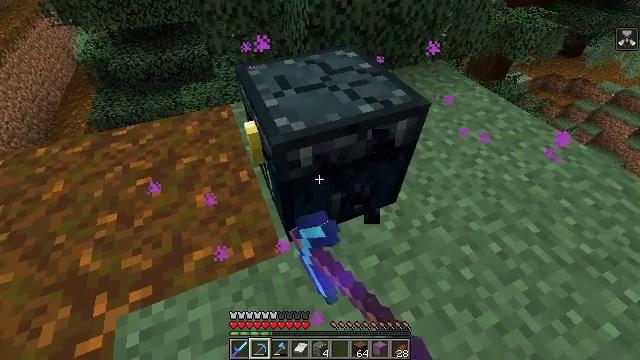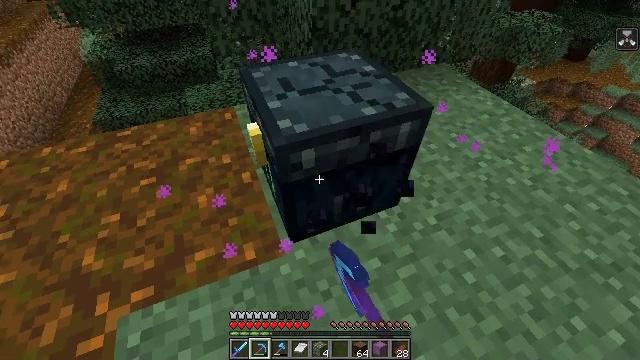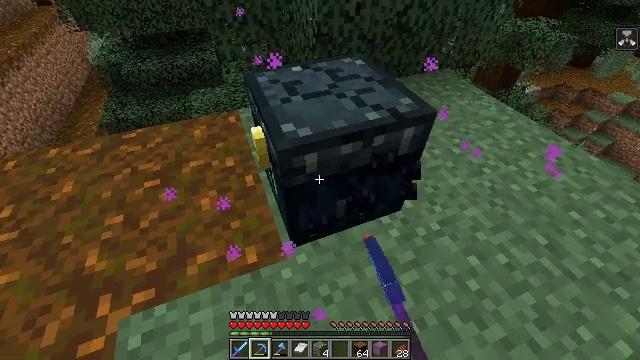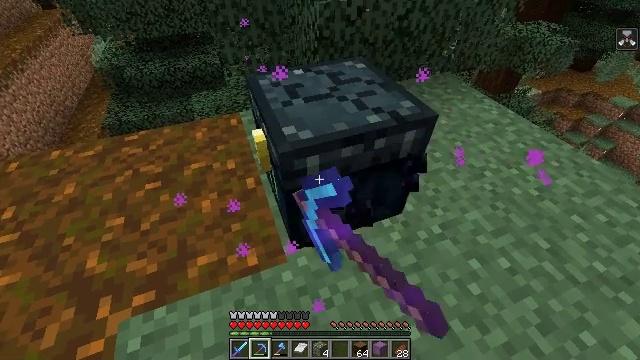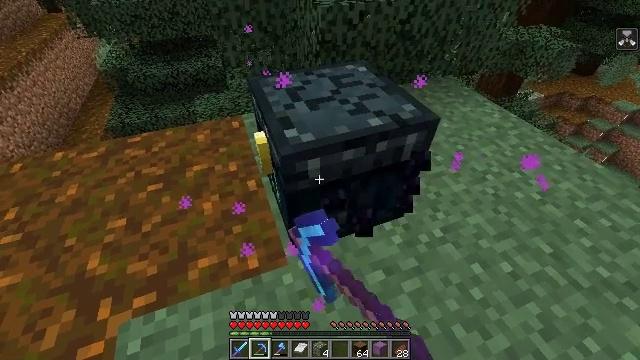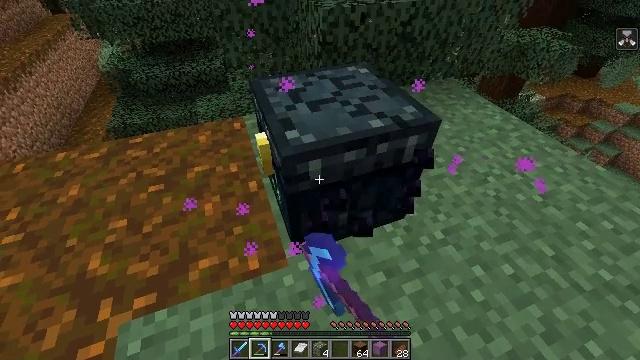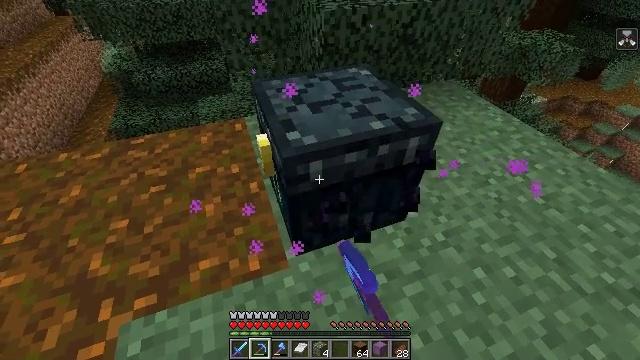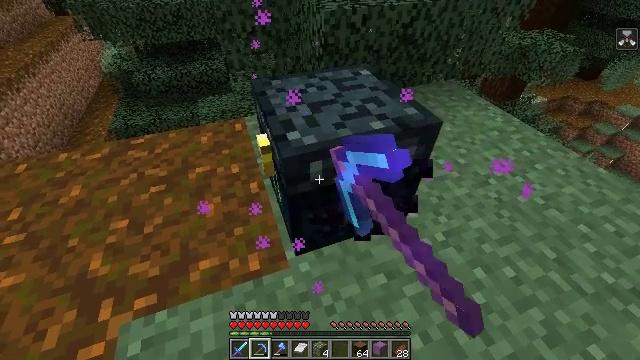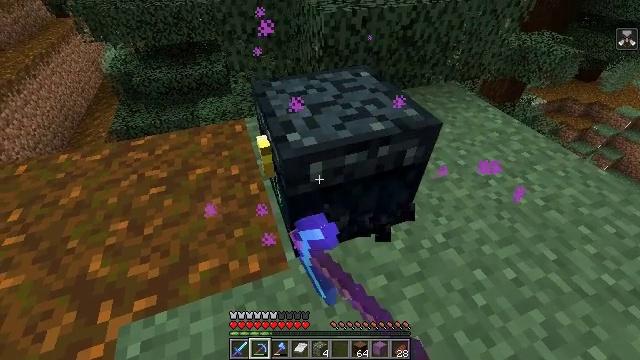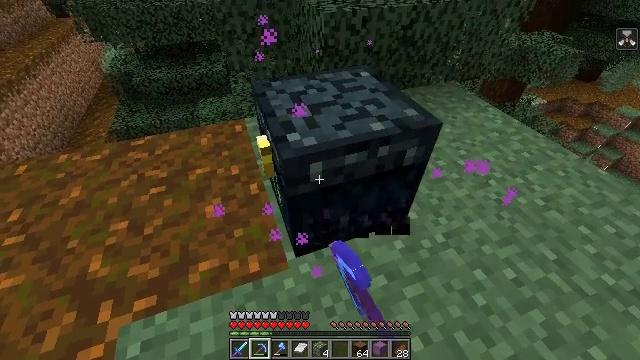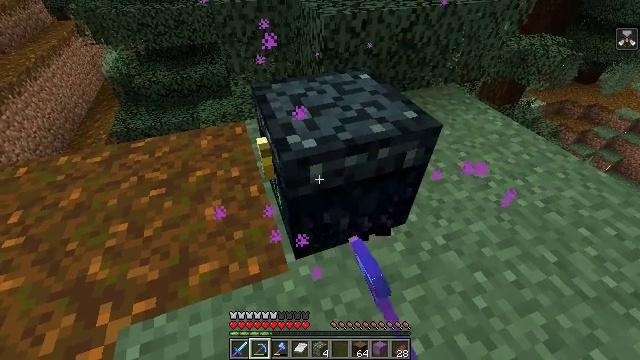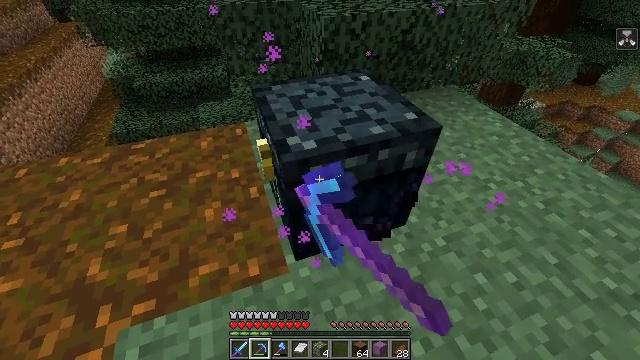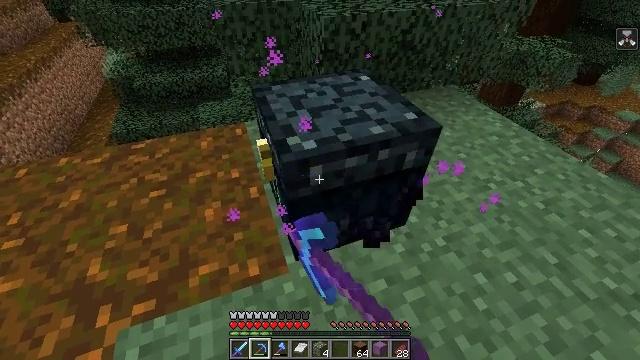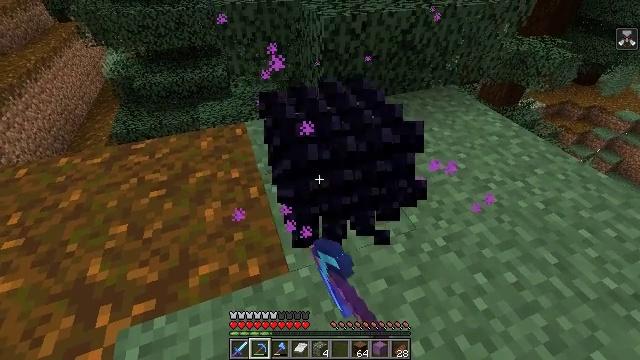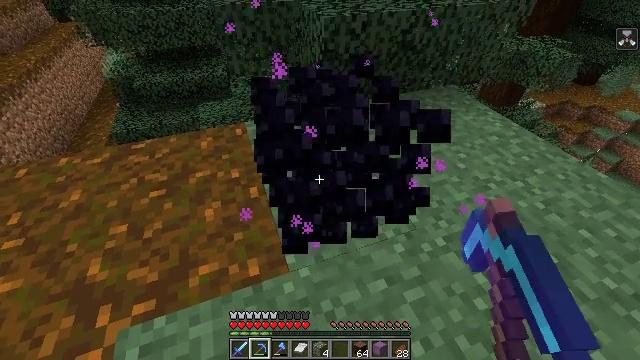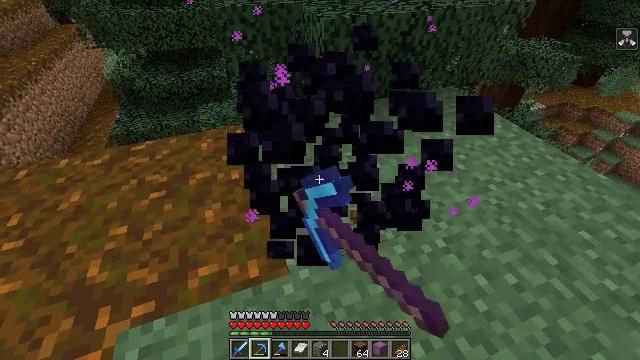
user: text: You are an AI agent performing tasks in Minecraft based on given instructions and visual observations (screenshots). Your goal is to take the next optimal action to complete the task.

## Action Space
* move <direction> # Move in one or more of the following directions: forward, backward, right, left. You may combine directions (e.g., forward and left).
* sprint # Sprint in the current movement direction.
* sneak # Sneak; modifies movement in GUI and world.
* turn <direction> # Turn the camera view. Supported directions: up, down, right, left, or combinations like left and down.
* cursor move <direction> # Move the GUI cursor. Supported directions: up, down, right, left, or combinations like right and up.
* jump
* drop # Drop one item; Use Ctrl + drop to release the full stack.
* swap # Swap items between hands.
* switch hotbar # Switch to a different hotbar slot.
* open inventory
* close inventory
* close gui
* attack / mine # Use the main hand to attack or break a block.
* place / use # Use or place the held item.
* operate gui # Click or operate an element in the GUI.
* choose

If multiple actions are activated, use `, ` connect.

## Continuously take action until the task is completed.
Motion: motion action
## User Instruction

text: Use a pickaxe to gather the ender chest.
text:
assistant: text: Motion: attack / mine
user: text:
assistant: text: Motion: attack / mine
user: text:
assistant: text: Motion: attack / mine
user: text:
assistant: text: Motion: attack / mine
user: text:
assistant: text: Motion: attack / mine
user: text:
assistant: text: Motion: attack / mine
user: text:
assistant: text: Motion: attack / mine
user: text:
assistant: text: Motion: attack / mine
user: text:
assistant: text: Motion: attack / mine
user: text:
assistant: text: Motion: attack / mine
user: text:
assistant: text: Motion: attack / mine
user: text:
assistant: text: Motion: attack / mine
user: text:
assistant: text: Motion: attack / mine
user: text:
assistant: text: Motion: attack / mine
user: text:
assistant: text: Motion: attack / mine
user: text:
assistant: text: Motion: attack / mine
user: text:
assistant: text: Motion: attack / mine
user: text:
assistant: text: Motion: attack / mine